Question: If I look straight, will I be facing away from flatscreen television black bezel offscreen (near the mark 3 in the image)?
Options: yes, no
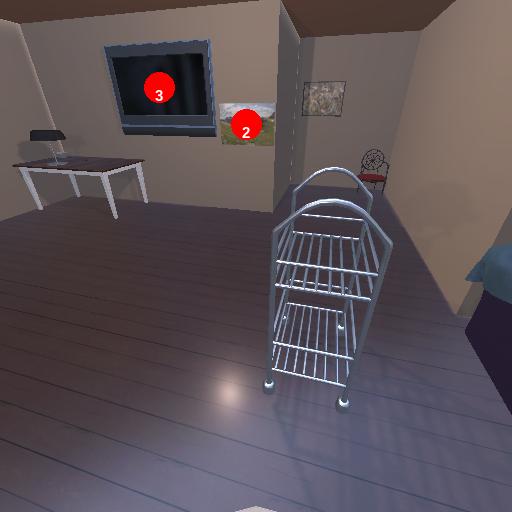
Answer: yes